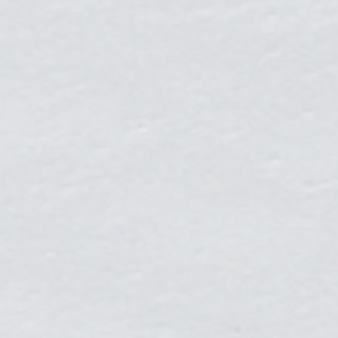
Label: other